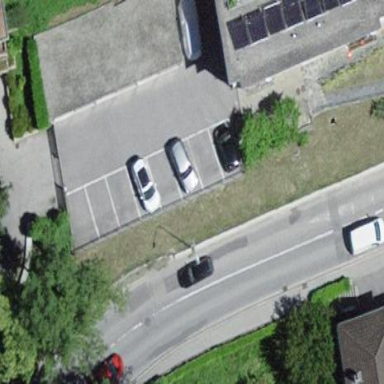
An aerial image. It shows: Parking available on the street side.